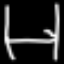
Label: bed